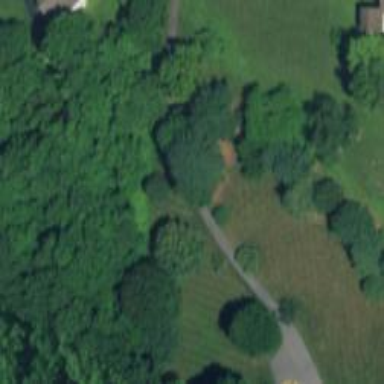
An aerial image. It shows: Driveway.